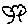
Label: tree